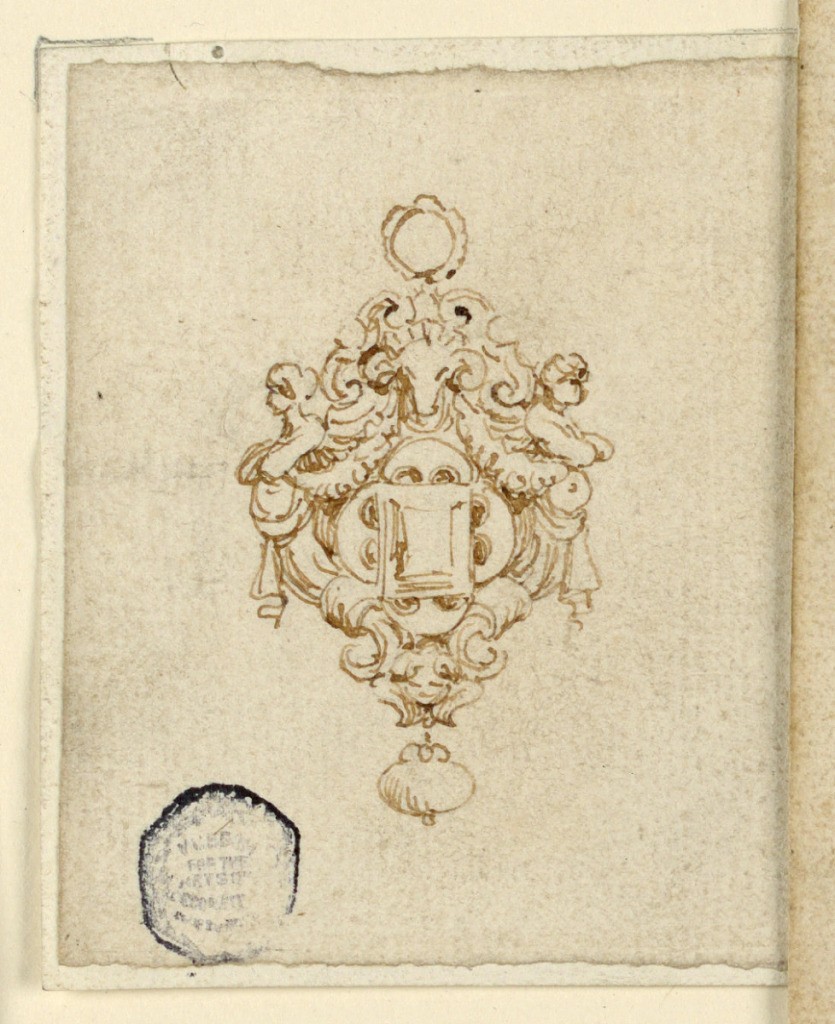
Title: Design for a Pendant
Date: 16th century
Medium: Pen and sepia on paper
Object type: Drawing
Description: In the center, a square diamond flanked by female terms. Above, a bucranium and below, a putto head. Pearl hanging from the bottom; ring on top.